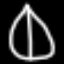
Label: leaf